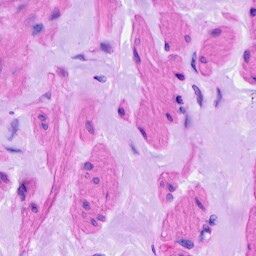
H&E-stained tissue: Ovarian